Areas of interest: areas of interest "Changchun Economic Development Zone Sports Center"
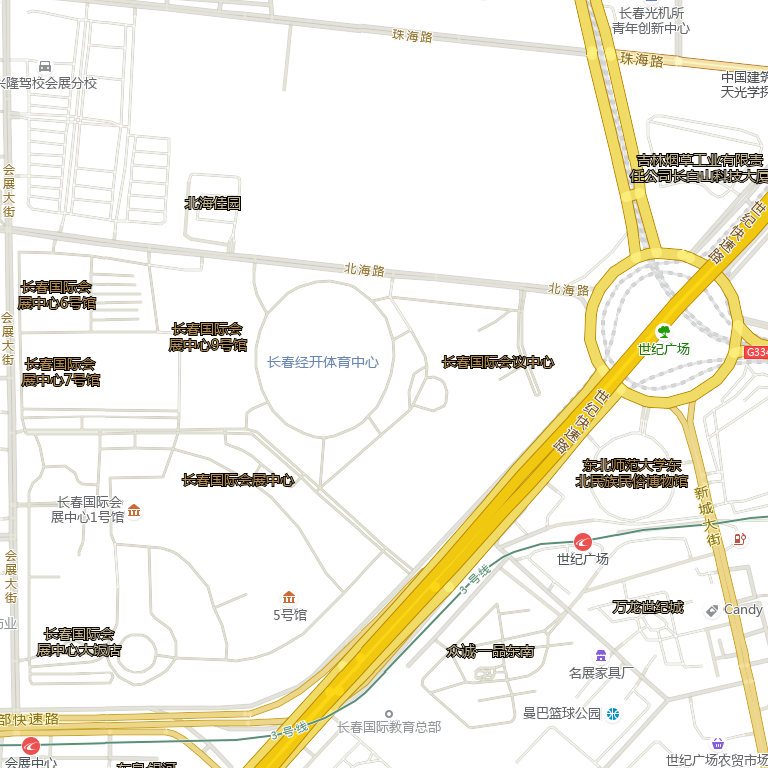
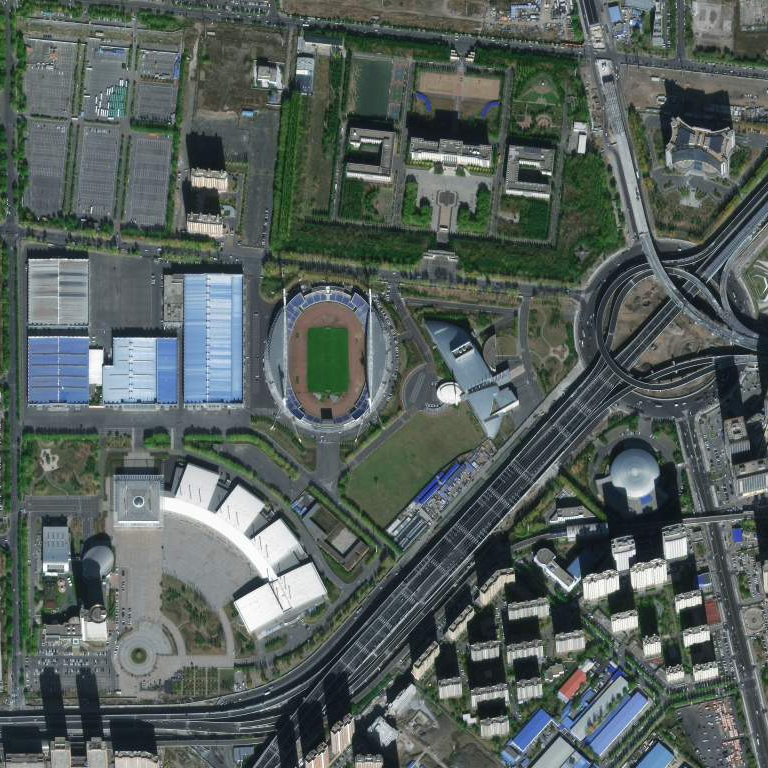